Question: Need some help with a drop down menu.
I made a fiddle here: <URL>
I want to align the hover submenu like in the image:

HTML:
'''
<div id="wrapper">
<div id="navbar">
<ul>
<li><a href="#">Menu 1</a></li>
<li><a href="#">Menu 2</a></li>
<li><a href="#">Menu 3</a>
<ul>
<li><a href="#">SubMenu 1</a></li>
<li><a href="#">SubMenu 2</a></li>
<li><a href="#">SubMenu 3</a></li>
</ul>
</li>
</ul>
</div>
</div>
'''
CSS:
'''
<style>
#wrapper {padding: 0; margin: 30px}
#navbar ul {
padding: 0;
margin:0px;
list-style: none;
float:left;
background:#FF6;
}
#navbar ul li { display: inline-block; margin-right:20px;}
#navbar ul li a {text-decoration:none;}
#navbar ul ul {
position:absolute;
display: none;
}
#navbar ul ul li {display:block;}
#navbar ul li:hover > ul {
display: block;
background-color:#CFC;
}
</style>
'''
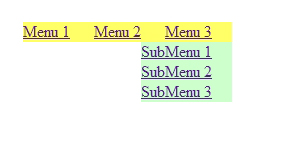
Answer: i hope this works for you .
'''
#navbar ul {
padding: 0;
margin:0px;
list-style: none;
float:left;
background:#FF6;
position: relative;
}
#navbar ul ul {
position:absolute;
display: none;
right: 0;
top: 100%;
}
'''
I have only aded 3 lines of code pos: relative on ul and absolute value on dropdown.
Or you can set pos: relative to #navbar li and change absolute value for dropdown accrding to wish.
Cheers
<URL>